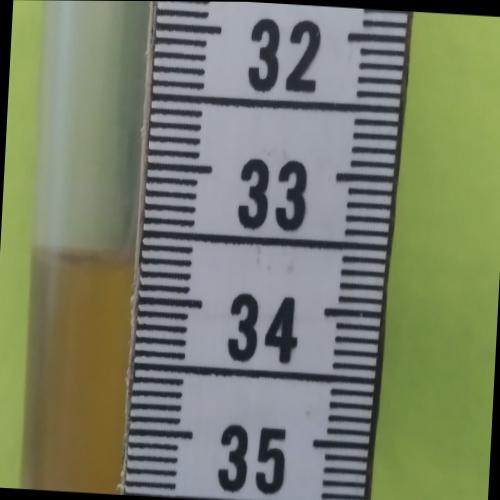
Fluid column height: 33.7 cm